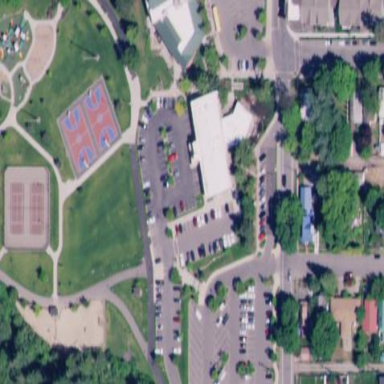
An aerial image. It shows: Parking area.